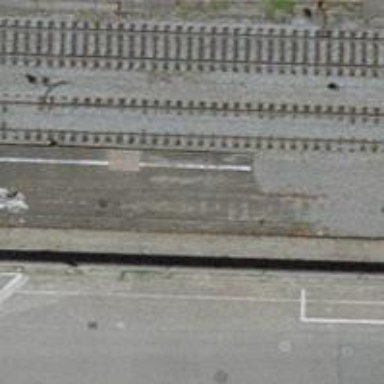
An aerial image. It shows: Close-up of railway platform edge.